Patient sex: M
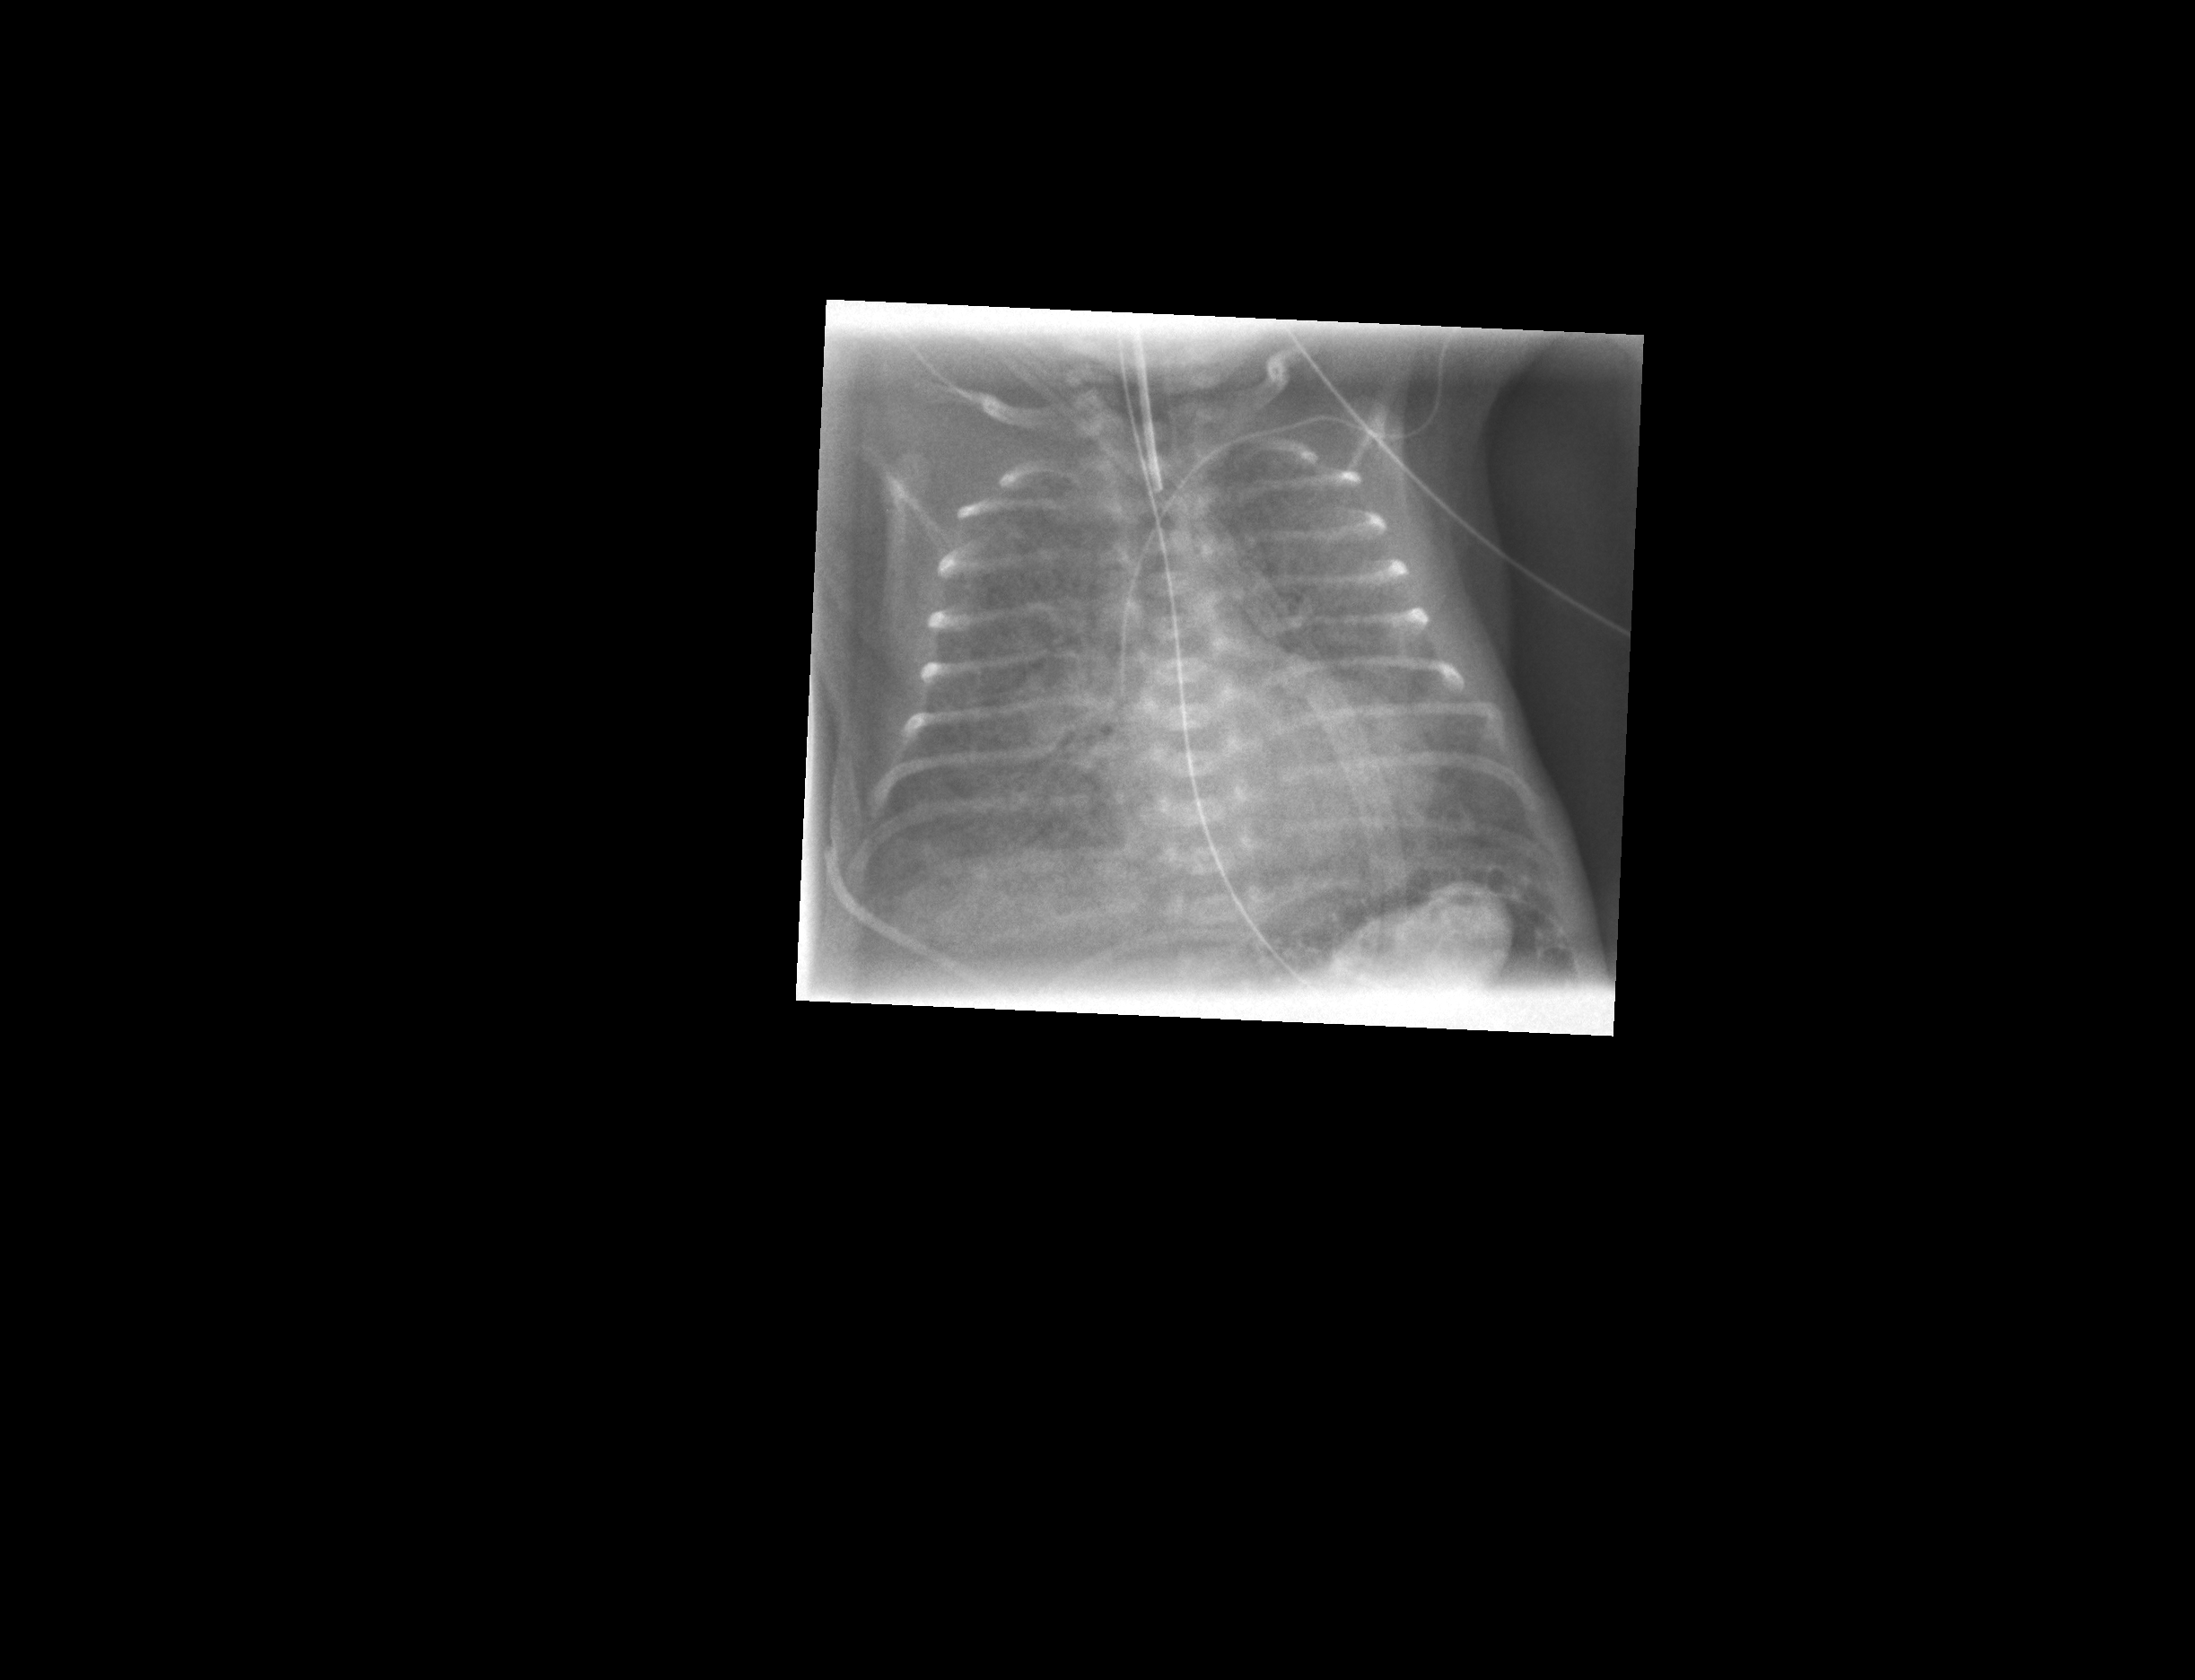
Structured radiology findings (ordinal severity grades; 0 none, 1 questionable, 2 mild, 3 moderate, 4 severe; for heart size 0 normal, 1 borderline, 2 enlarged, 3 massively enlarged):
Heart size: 0
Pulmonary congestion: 0
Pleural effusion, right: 0
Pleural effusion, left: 0
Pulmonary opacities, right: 3
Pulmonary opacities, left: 3
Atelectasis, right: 3
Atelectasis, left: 3